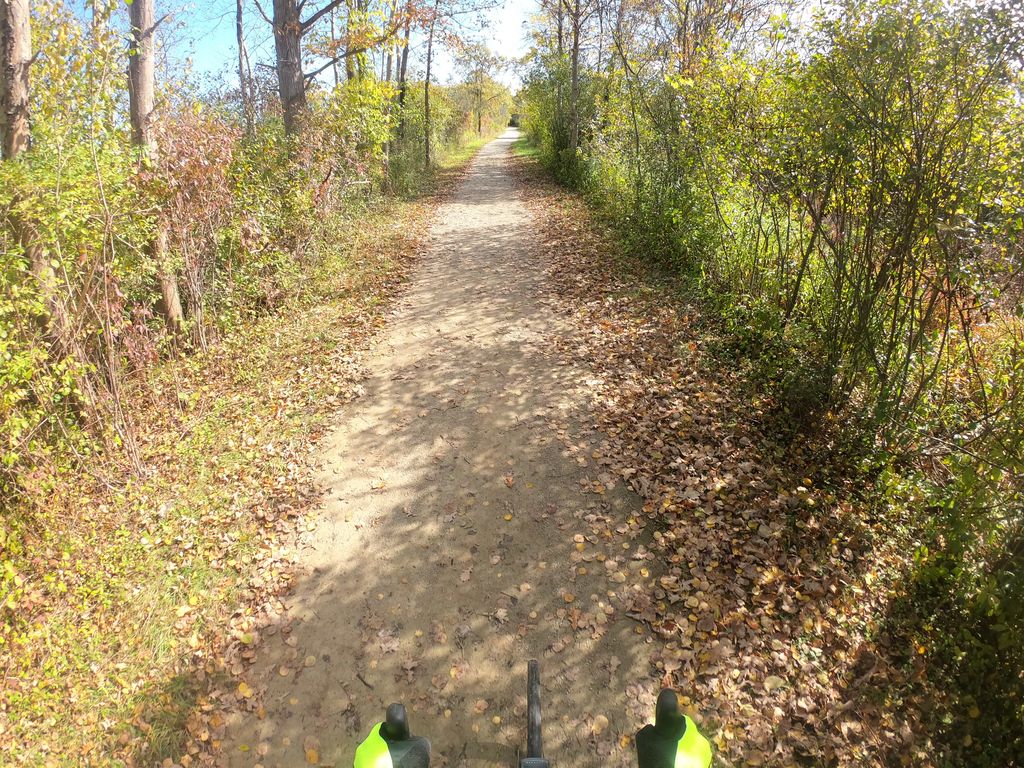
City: kitchener-waterloo